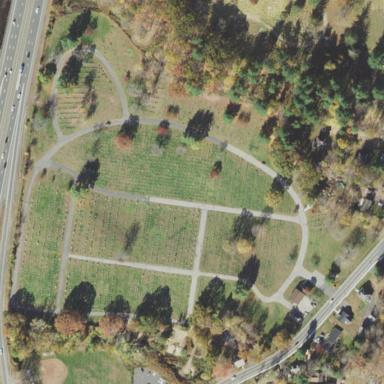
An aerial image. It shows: Cemetery area categorized as "Cemetery".